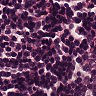
Metastatic tissue present: no